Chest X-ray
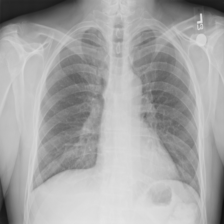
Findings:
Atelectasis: negative
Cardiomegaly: negative
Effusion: positive
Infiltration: negative
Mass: negative
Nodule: negative
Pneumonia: negative
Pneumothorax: negative
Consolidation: negative
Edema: negative
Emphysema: negative
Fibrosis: negative
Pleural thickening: negative
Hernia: negative